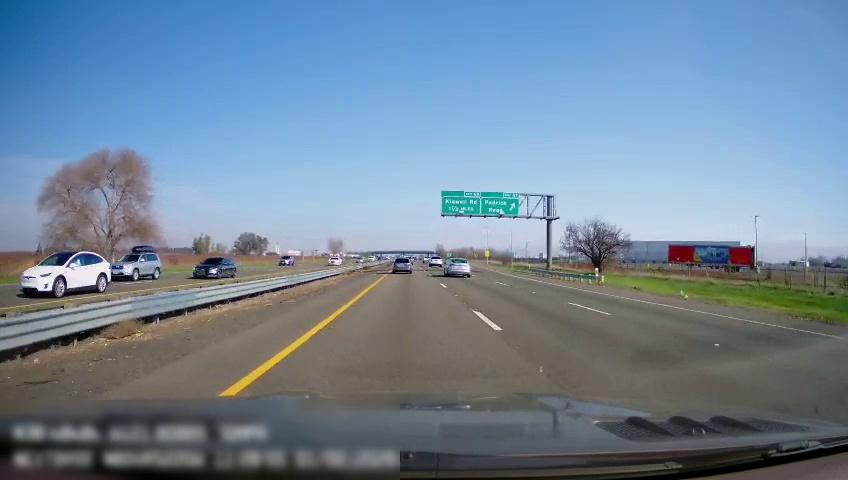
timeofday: Day
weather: Sunny
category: Drivable Space
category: Drivable Space
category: Vehicles | SUV
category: Vehicles | Car
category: Vehicles | Car
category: Vehicles | SUV
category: Vehicles | SUV
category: Vehicles | SUV
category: Vehicles | SUV
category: Vehicles | SUV
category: Vehicles | SUV
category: Lanes | Current Lane
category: Lanes | Current Lane
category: Lanes | Alternate Lane
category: Lanes | Alternate Lane
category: Lanes | Opposite Lane
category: Traffic | Signs